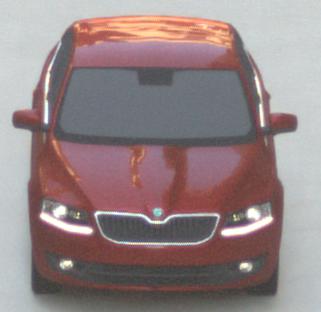
Make: Skoda
Model: Octavia 1.2 TSI
Detailed model: Octavia (III) Limousine
Model produced from: 2013/02
Model produced until: 2015/04
Doors: 5
Color: red
Road condition: dry road
Daytime: morning or afternoon
Contrast: medium contrast